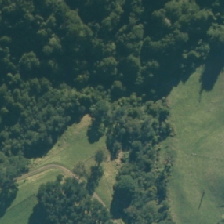
Land cover: indigenous_forest